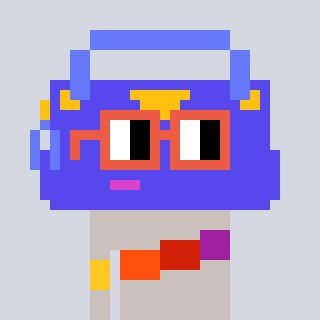
a pixel art character with square orange glasses, a bag-shaped head and a foggrey-colored body on a cool background